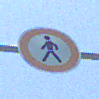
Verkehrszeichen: VerbotFussgaenger
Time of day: Midday
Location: Outdoor (Nature)
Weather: Clear
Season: Summer
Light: Natural